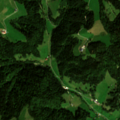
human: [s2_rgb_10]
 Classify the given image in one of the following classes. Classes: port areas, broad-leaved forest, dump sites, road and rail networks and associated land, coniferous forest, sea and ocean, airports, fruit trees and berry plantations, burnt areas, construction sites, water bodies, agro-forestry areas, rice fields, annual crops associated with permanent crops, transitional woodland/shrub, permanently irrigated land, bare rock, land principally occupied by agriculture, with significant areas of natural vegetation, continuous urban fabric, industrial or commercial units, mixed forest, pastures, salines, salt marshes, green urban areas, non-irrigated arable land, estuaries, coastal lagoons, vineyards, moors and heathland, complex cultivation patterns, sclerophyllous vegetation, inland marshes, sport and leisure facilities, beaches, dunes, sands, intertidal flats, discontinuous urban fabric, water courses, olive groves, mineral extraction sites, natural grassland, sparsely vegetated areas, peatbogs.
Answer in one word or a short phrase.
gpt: pastures, complex cultivation patterns, coniferous forest, mixed forest